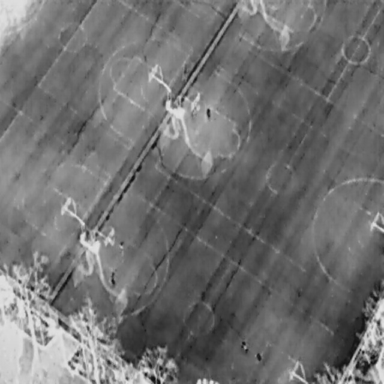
There are four People in the infrared image.